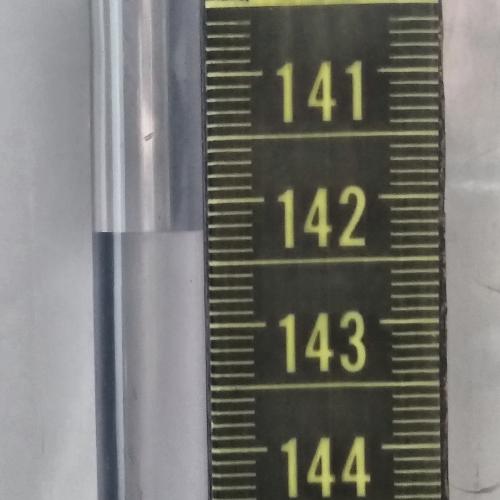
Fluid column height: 142.2 cm